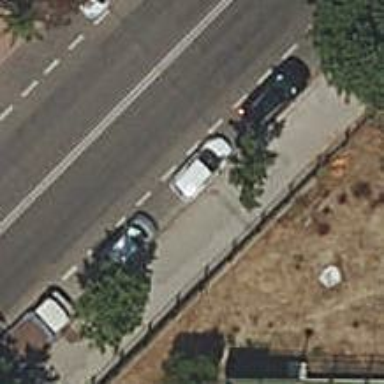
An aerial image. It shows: Motorcycle parking facility.